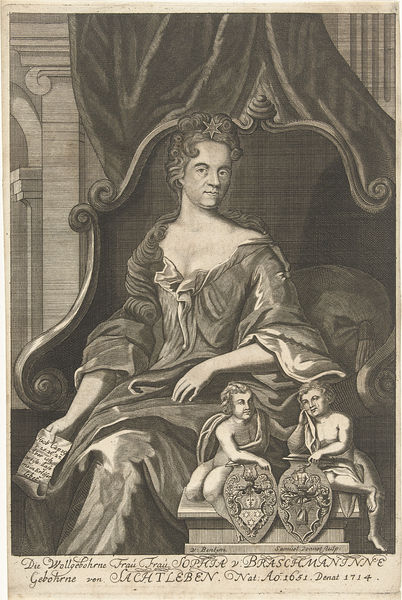
Titel: Portret van Sophia von Braschmann
Künstler: Samuel Donnet
Standort: Amsterdam
Institution: Rijksmuseum
Schlagwörter: chambre, femme, robe, enfants, colonne, enfant, rideau, architecture, papier, estampe, lire, sofa, lettre, armorie, dekollete